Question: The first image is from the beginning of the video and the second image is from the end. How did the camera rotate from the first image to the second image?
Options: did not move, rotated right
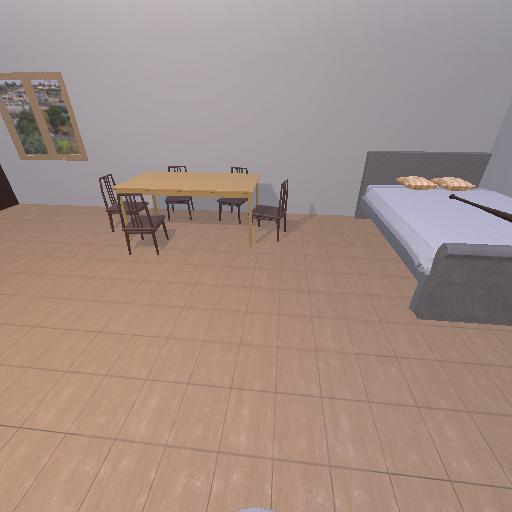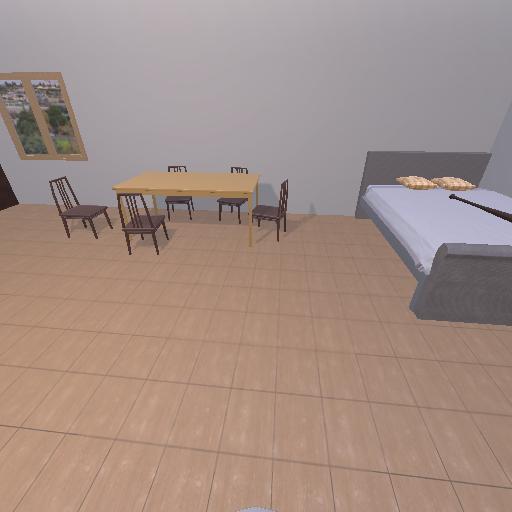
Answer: did not move